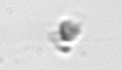
Label: detritus